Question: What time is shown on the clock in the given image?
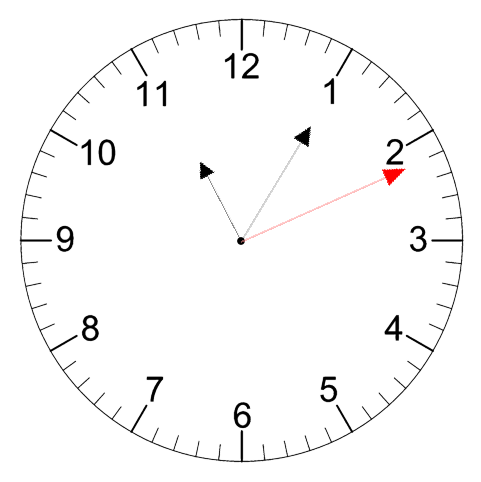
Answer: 11:05:11